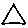
Label: triangle